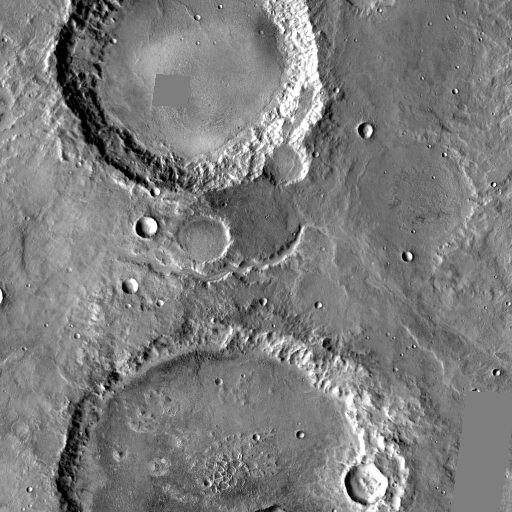
Crater classes present: Background, Other, Buried, Secondary